Question: I centered radial gradient 200 px from the top and 200 px from the left. The same I did with span witch contains letter "a". But as I see, <URL>
Why does it happen?
'''
<body>
<div class="box"><span>a</span></div>
</body>
'''
CSS
'''
.box {
position:relative;
width: 300px;
height: 300px;
background: -webkit-gradient(radial, 200 200, 20, 200 200, 30, from(#FCFCFC), to(#CF0C13));
}
span {
position: absolute;
left: 200px;
top: 200px;
}
'''

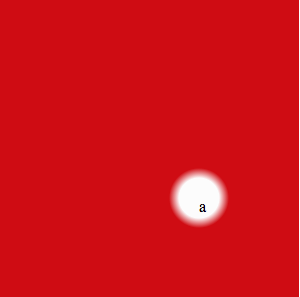
Answer: You have it correct.
## Problem:
The problem you are seeing is because, the 'span' at 'X = 200px' and 'Y = 200px'. While the radial gradient sets its at that point. This is because of the default font glyph which leaves space for ascenders and descenders. This will change for every font-family you have.
This is visible in this snippet, see the span marked in blue:
'''
.box {
position: relative;
width: 300px; height: 300px;
background: -webkit-radial-gradient(200px 200px, circle, #fcfcfc 10%, #cf0c13 15%, #cf0c13 100%);
}
span {
position: absolute;
left: 200px; top: 200px;
border: 1px solid blue;
}
'''
'''
<div class="box"><span>a</span></div>
'''
## Solution:
Just shift the radial origin by '10px' down on 'Y' axis.
Like this: '-webkit-radial-gradient(200px 210px....'
:
'''
.box {
position: relative;
width: 300px; height: 300px;
background: -webkit-radial-gradient(200px 210px, circle, #fcfcfc 10%, #cf0c13 15%, #cf0c13 100%);
}
span {
position: absolute;
left: 200px; top: 200px;
}
'''
'''
<div class="box"><span>a</span></div>
'''
Alternatively, if your 'span' contents are going to change, then its better to use the 'translate(-50%, -50%)' trick to shift it negatively by half-of its size.